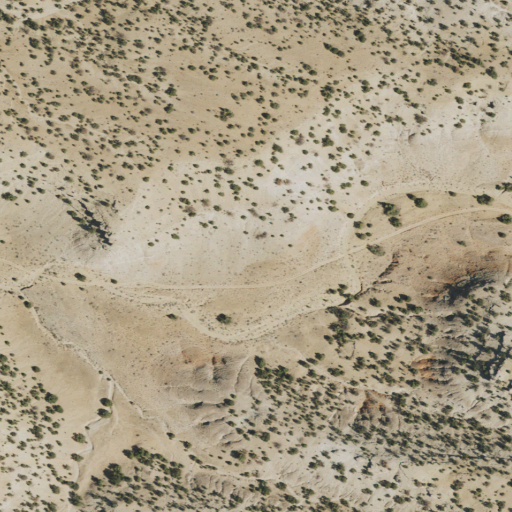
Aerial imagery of mountain in Utah named The Dike containing only shrub